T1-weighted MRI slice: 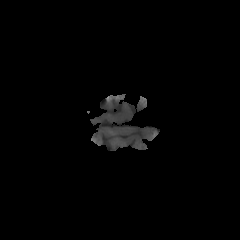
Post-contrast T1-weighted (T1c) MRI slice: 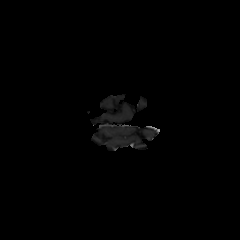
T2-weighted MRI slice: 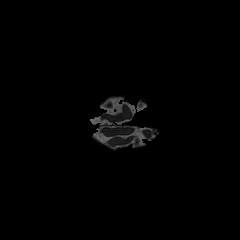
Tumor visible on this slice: no